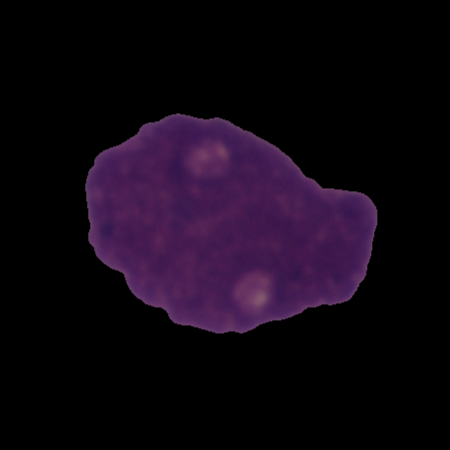
Label: cancer